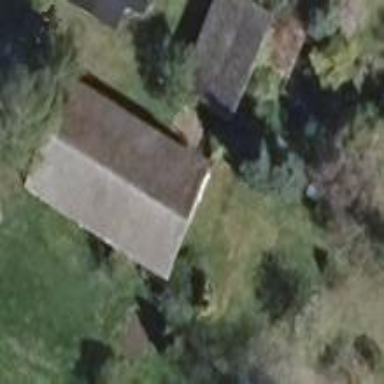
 oriented along the structure. The roof is painted grey."